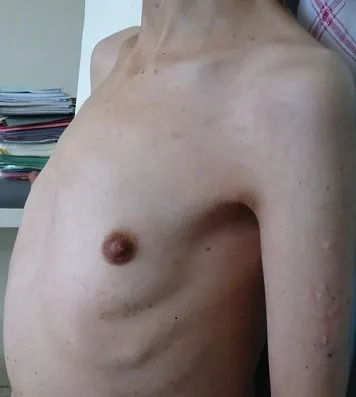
Dermatitis herpetiformis and the hyperbolic chest of the patient.
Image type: medical_photograph (skin_photograph)